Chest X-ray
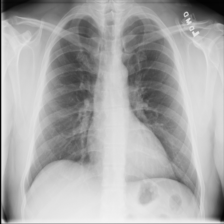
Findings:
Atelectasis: negative
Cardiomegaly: negative
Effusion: negative
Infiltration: negative
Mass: negative
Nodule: negative
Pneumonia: negative
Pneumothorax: negative
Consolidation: negative
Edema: negative
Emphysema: negative
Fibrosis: negative
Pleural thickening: negative
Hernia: negative